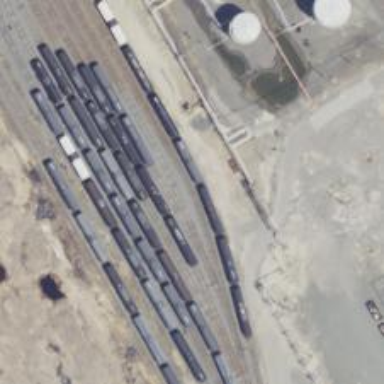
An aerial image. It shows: Railway yard used for servicing trains.